Field crop: maize
Growth stage: 1
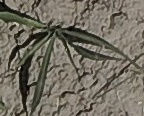
Species: sorghum